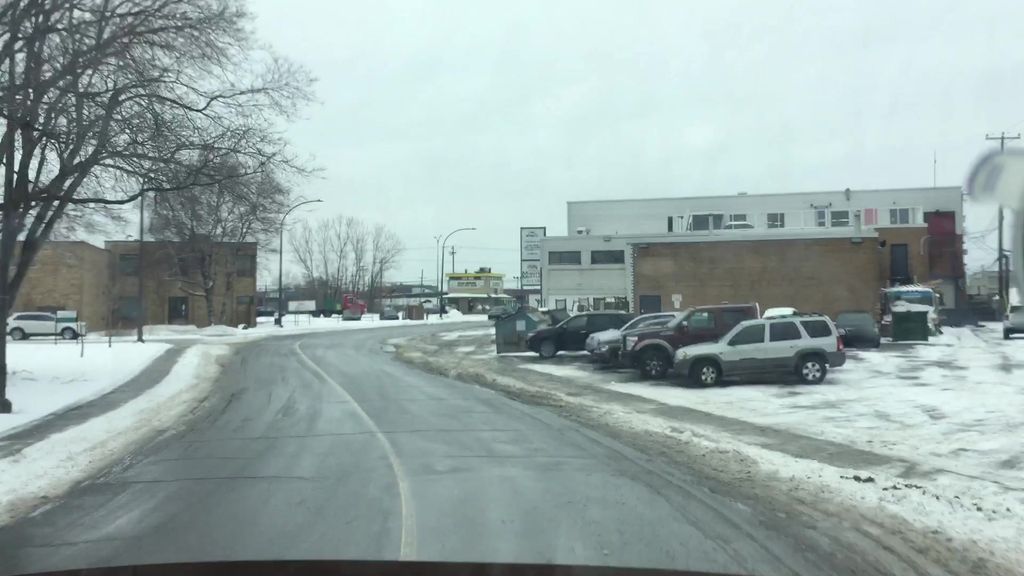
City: montreal